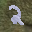
Label: 2